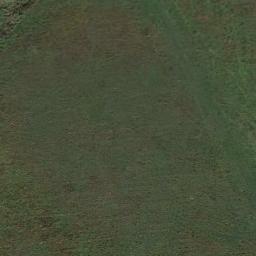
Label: meadow